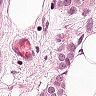
Metastatic tissue present: yes